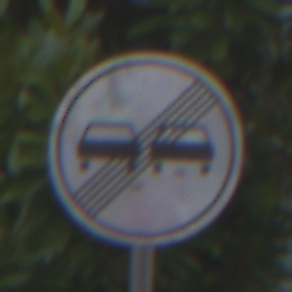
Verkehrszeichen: EndeUeberholverbot
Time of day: Midday
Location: Outdoor (Urban)
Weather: Overcast
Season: NotSpecified
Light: Natural